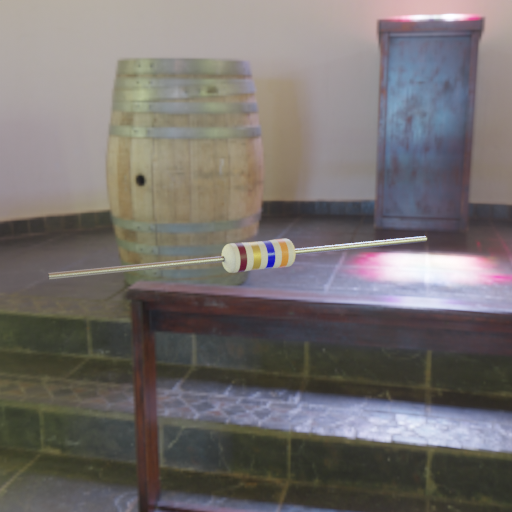
Resistor colour bands (in order): brown, gold, blue, orange